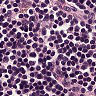
Metastatic tissue present: no